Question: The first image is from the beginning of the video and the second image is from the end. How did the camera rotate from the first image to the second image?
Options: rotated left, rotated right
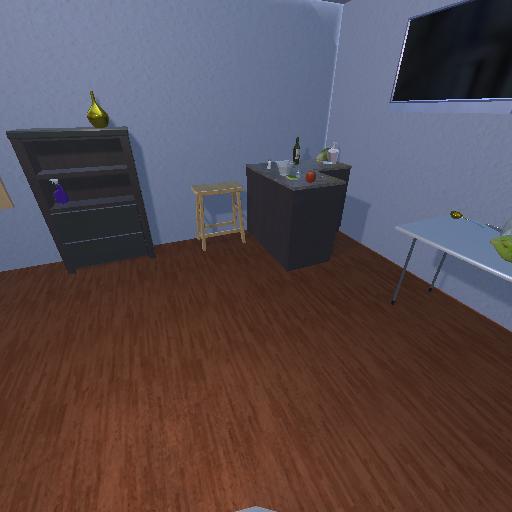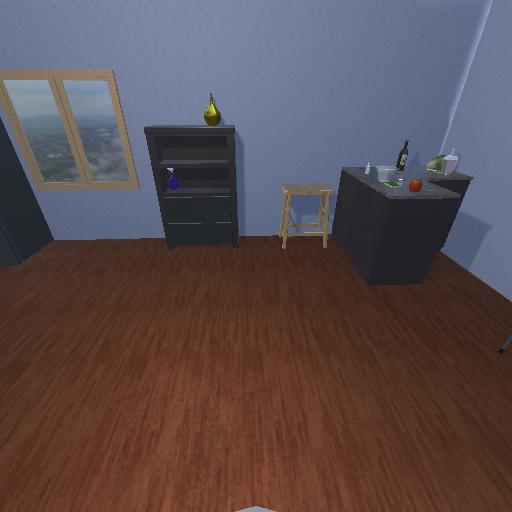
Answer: rotated left